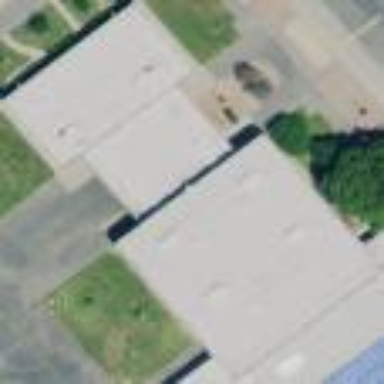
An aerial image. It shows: School building.